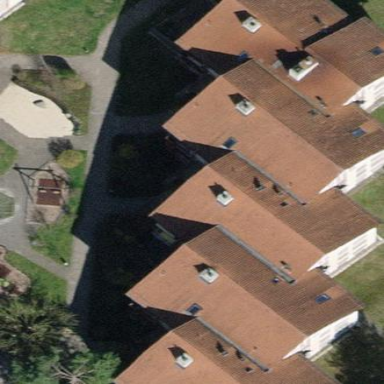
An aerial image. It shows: Building with tile roof.